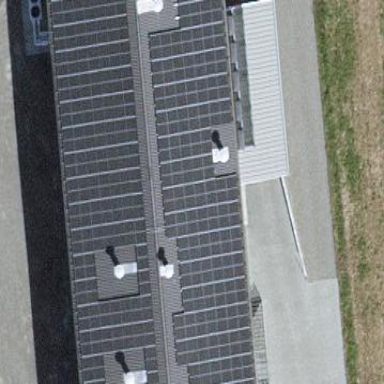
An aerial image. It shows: Solar power generator using photovoltaic panels.